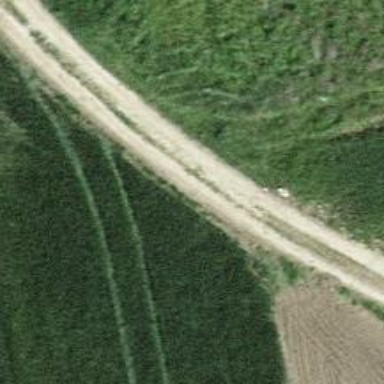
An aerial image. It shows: Track with grade 1 quality.